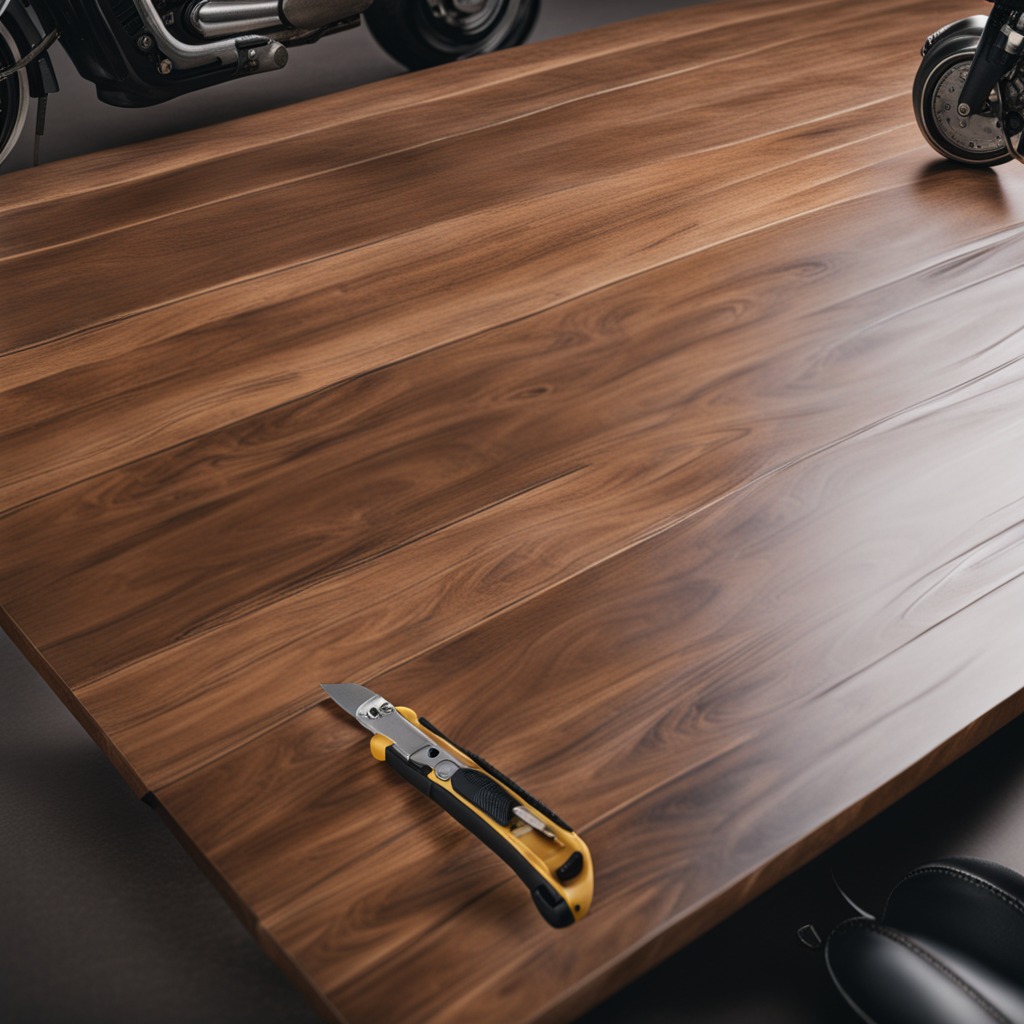
A utility knife lies on the oil-spilled wooden table in a vintage motorcycle garage.